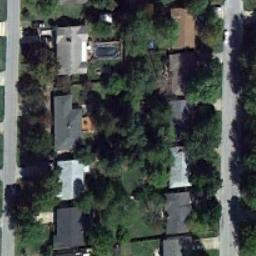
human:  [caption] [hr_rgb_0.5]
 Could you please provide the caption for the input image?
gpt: Many trees are in medium residential area .

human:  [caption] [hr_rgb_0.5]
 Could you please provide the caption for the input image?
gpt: The high-grade medium residential area has some houses arranged in lines and lots of trees are among these houses .

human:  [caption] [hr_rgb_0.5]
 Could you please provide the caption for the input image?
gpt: The medium residential is on the grass next to some trees and road .

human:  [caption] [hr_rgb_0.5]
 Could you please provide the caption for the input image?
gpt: The houses in the mid-sized residential area are all red .

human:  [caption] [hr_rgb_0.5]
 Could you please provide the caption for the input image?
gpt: There are many green trees and some buildings on the medium residential area .